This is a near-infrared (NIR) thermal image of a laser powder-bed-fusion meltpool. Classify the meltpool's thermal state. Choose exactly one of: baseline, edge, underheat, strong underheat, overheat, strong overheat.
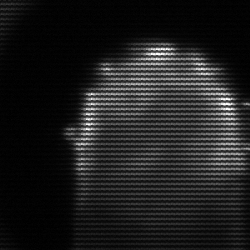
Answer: baseline